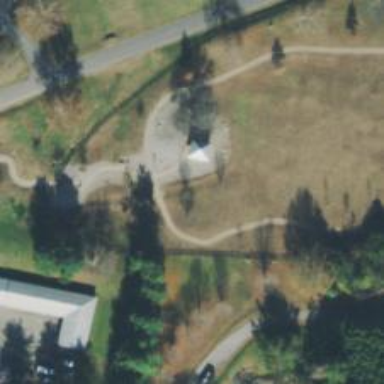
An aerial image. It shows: Dog park for leisure land.